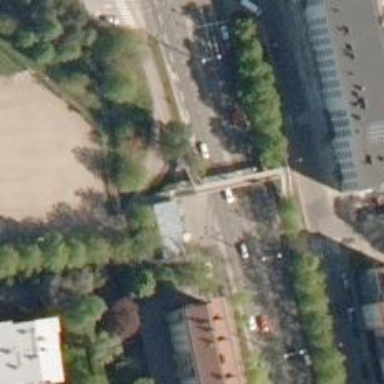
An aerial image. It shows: Footway on bridge.